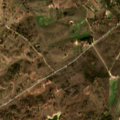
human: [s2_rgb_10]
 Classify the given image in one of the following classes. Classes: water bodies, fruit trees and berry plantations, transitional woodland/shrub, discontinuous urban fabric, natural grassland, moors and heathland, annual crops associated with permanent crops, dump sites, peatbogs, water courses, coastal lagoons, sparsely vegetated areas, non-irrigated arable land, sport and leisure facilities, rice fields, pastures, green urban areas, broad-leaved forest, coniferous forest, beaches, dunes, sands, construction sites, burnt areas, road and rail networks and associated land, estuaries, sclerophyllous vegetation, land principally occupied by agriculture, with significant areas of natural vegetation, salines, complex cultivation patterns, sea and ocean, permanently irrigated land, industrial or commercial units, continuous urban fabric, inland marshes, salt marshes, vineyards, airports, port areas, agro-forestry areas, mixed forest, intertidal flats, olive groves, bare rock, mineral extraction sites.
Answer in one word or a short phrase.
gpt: olive groves, pastures, agro-forestry areas, broad-leaved forest, transitional woodland/shrub